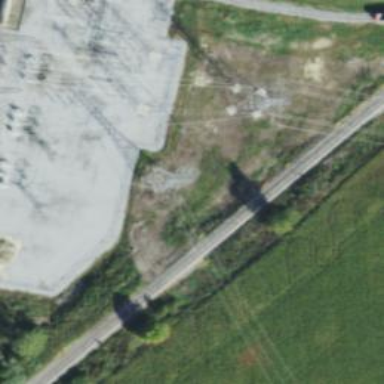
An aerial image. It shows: Lattice structure tower used for power distribution.